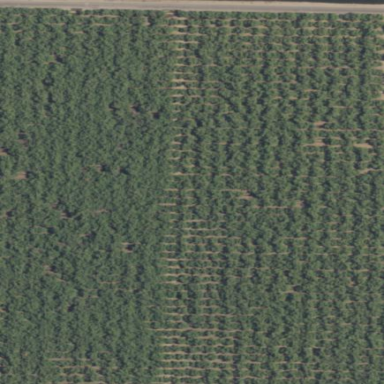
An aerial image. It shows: Almond orchard with rows of almond trees.